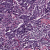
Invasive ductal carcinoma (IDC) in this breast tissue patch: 1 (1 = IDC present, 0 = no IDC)